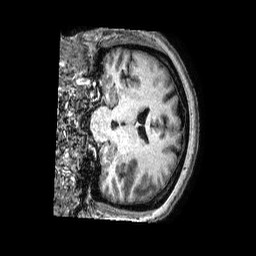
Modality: T1w
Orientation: coronal
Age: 57
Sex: female
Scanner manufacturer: philips
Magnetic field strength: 3 T
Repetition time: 0.006834 s
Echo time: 0.003082 s